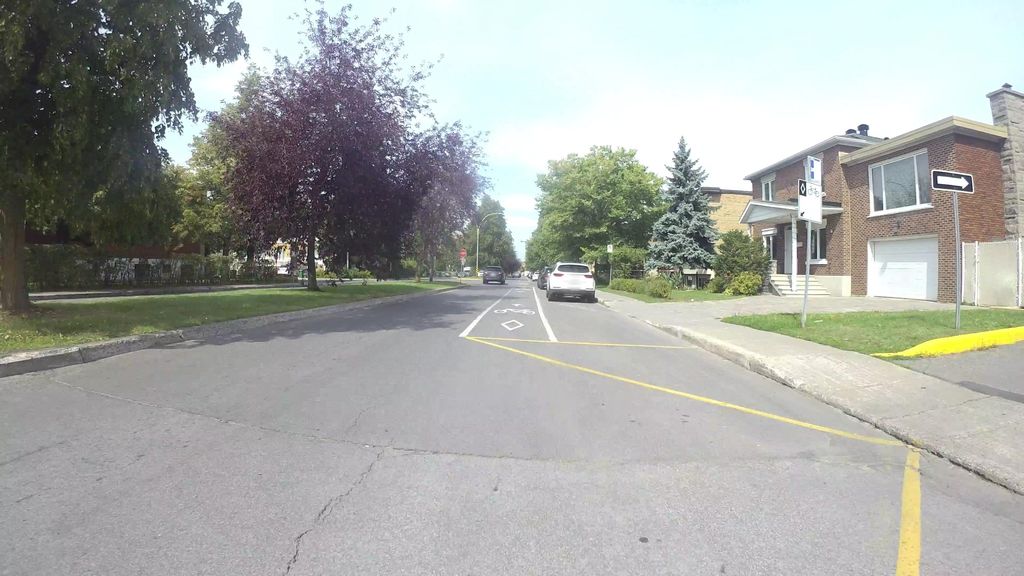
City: montreal